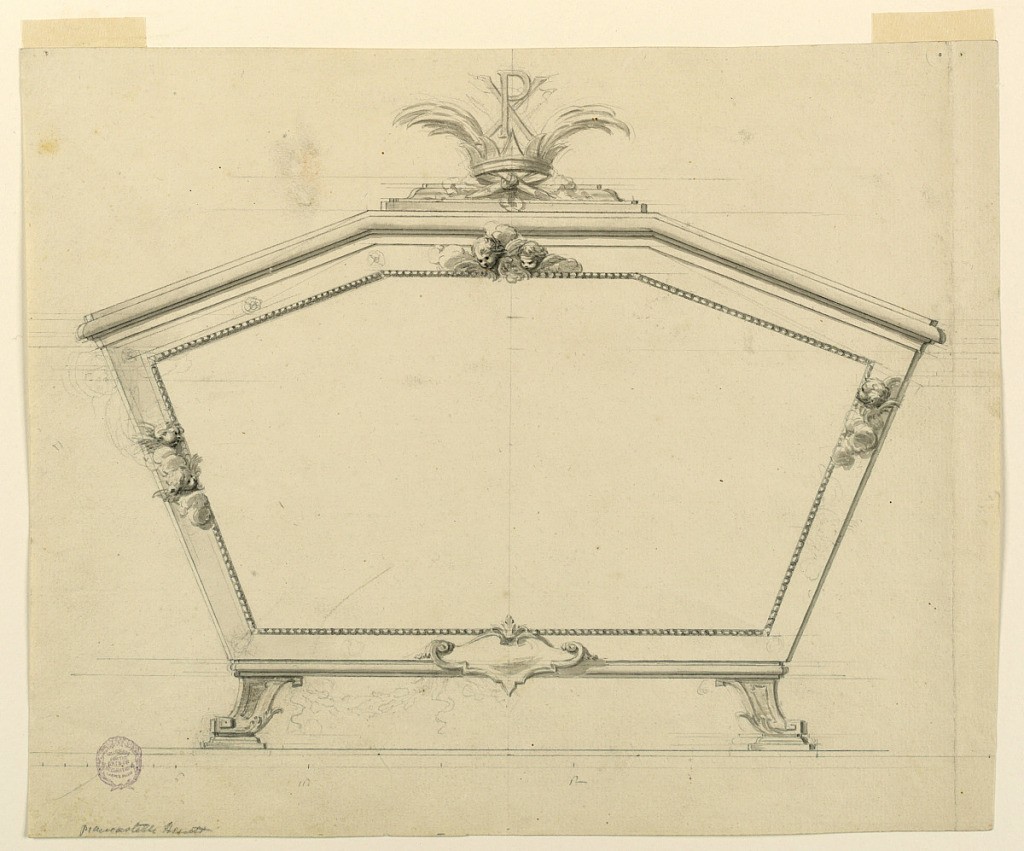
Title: The Elevation of a Reliquary Shrine
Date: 1750-1775
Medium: Black chalk, brush, grey water color, and black on cream paper.
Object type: Drawing
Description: Object is a horizontal rectangle. Two supporting knobs are shown. The front is hexagonal. Pairs of cherubim are shown at the uppermost and left sides of the framing, respectively. A cherub is at the right side. An escutcheon is in the middle of the lower part. On top is a base and two palm branches, a crown and chi rho.